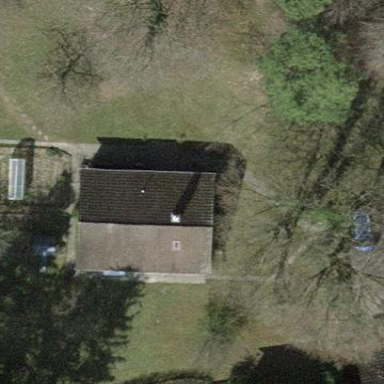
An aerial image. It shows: Shed building.